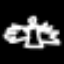
Label: angel